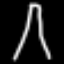
Label: The Eiffel Tower